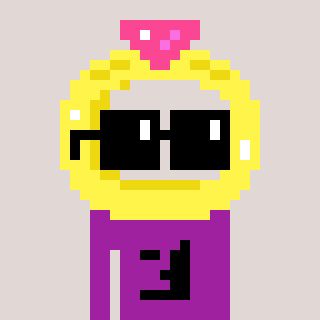
a pixel art character with square black sunglasses, a ring-shaped head and a magenta-colored body on a warm background